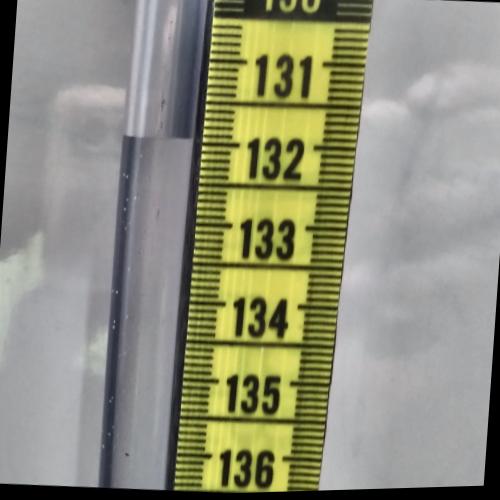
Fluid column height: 131.9 cm